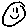
Label: smiley face